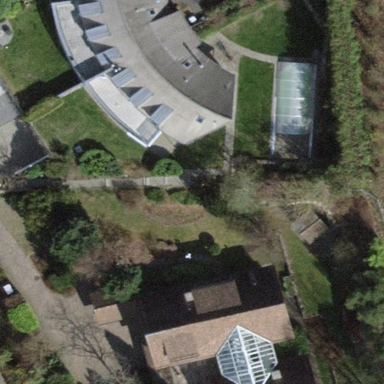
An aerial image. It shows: Residential garden.